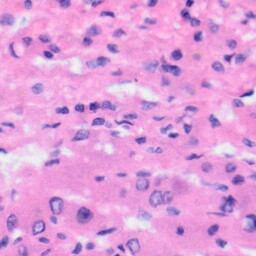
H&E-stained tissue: Liver